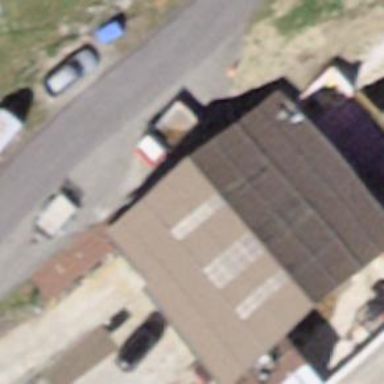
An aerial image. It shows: Cowshed building.